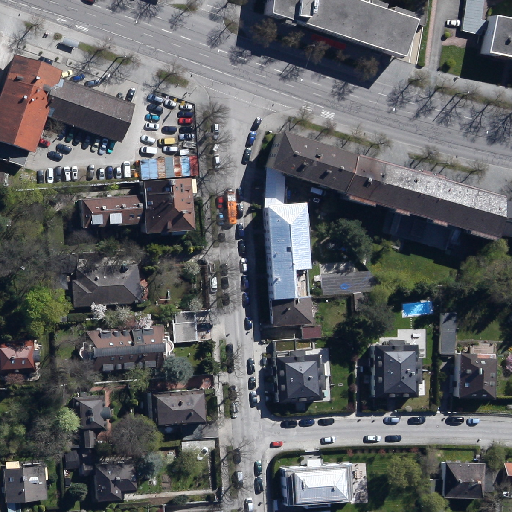
Referring expression: road marking